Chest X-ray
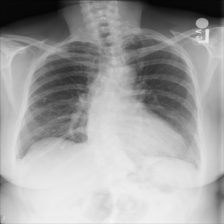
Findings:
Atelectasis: negative
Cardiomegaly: negative
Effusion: negative
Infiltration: negative
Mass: negative
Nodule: negative
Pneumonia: negative
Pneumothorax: negative
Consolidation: negative
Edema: negative
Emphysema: negative
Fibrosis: negative
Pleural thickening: negative
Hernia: negative